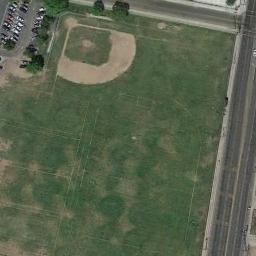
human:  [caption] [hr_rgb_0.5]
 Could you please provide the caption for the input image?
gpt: A baseball diamond next to a road and a parking lot beside .

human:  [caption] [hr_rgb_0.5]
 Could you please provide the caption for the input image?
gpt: There is a white house on the edge of the baseball field .

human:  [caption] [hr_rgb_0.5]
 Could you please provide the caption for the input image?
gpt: There is a baseball diamond in the grass surrounded by the roads and the parking lot .

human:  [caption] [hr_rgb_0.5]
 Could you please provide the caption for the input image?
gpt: There is a baseball diamond between the car and the road .

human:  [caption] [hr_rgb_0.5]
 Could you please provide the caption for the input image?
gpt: The baseball diamond is surrounded by roads .